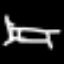
Label: bed